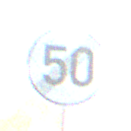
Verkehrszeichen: EndeGeschwindigkeit50
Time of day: SunriseSunset
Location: Outdoor (Nature)
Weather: Clear
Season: NotSpecified
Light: Natural